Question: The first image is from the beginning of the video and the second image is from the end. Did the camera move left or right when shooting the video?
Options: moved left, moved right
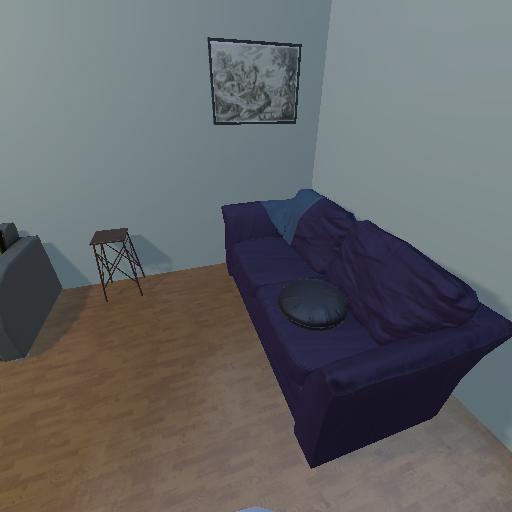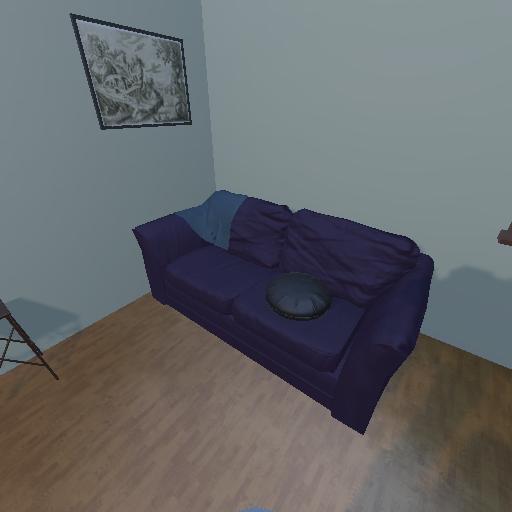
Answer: moved left